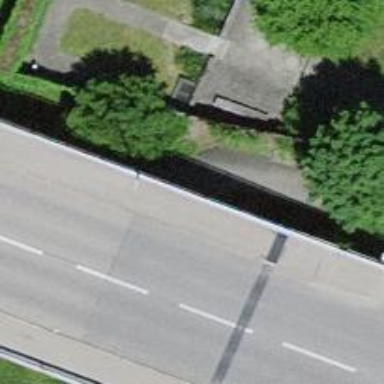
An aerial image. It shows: Footway tunnel.